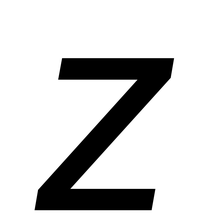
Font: Roboto-Italic_Italic